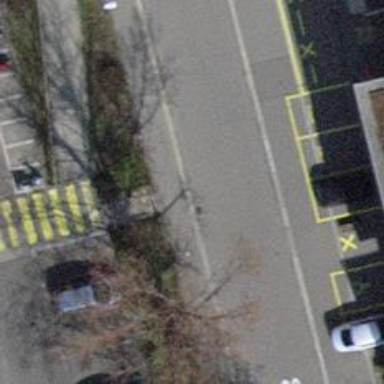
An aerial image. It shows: Set of steps on the road.